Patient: sex M, age 73
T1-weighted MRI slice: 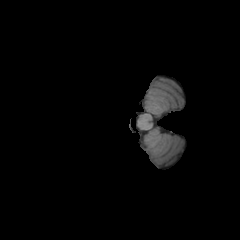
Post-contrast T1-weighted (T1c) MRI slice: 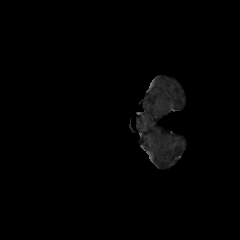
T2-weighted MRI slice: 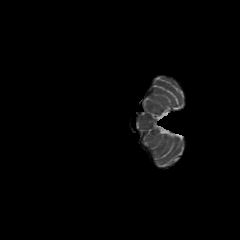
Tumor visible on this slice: no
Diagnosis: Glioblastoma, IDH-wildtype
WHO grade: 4